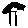
Label: tree